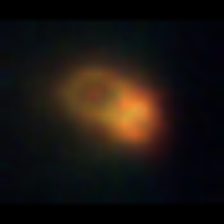
Taxon: Unknown_phyto
Group: Unknown